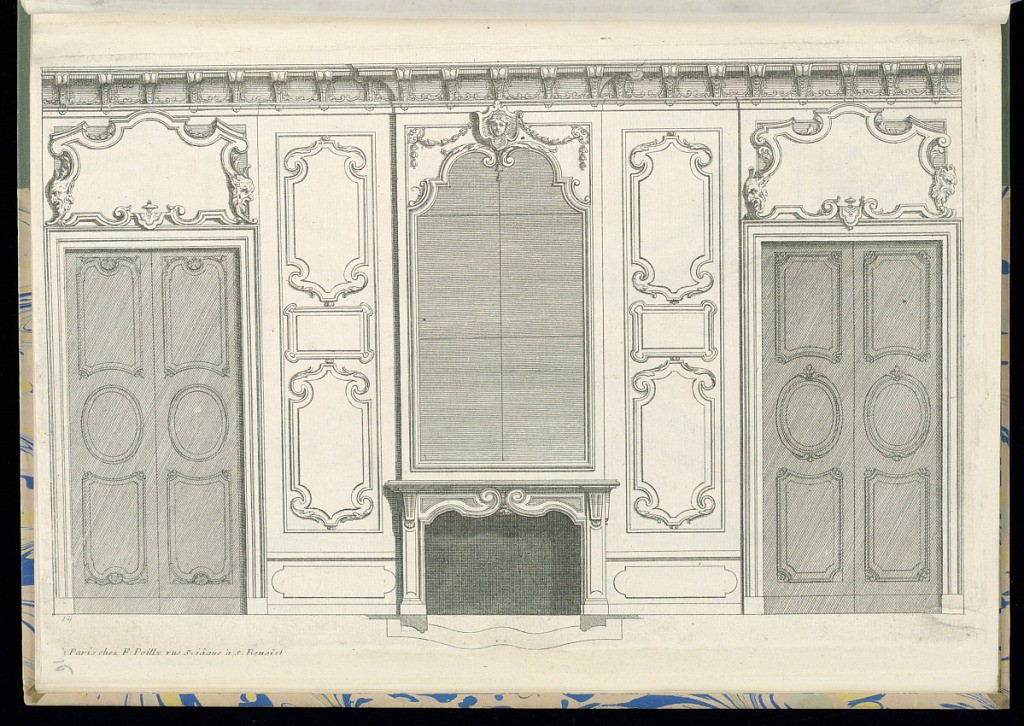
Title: Interior Wall Elevation
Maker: François II de Poilly, French, 1666 – 1741
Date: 1696–1740
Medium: Etching and engraving on laid paper
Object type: Print
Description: An interior wall elevation with a chimney piece and overmantel mirror in the center, flanked by paneling (boiseries) and doors with overdoor frames, decorated with rococo motifs and ornament including c-scrolls, s-scrolls, fluting, festoons of leaves, shells, cartouches, masks (mascarons), and scrolling acanthus leaves. The frieze of the entablature has corbels and scrolling motifs. A plan view below the chimney piece to illustrate the shape of the mantel from above.